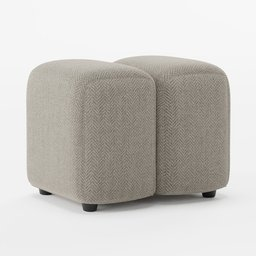
Label: furniture